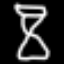
Label: hourglass